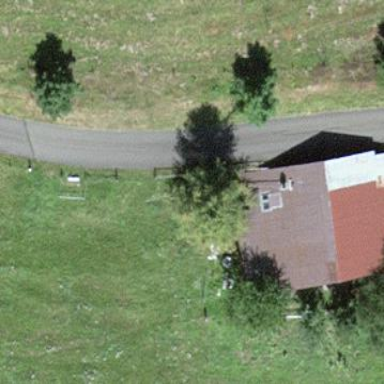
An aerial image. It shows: Rural barn.